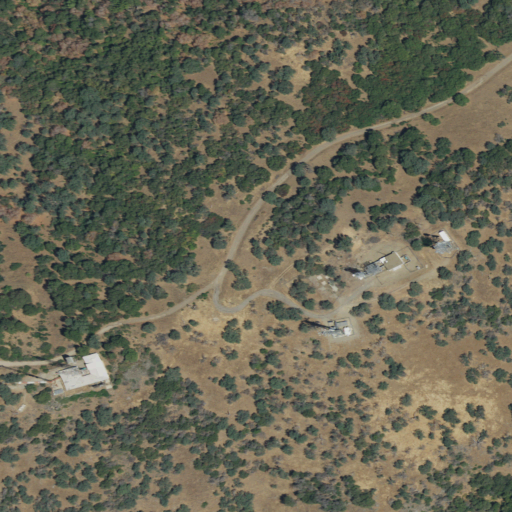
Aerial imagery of mountain in California named Bear Mountain containing shrub, evergreen forest, grassland, deciduous forest, and low intensity development